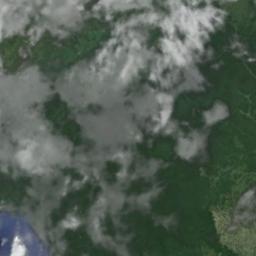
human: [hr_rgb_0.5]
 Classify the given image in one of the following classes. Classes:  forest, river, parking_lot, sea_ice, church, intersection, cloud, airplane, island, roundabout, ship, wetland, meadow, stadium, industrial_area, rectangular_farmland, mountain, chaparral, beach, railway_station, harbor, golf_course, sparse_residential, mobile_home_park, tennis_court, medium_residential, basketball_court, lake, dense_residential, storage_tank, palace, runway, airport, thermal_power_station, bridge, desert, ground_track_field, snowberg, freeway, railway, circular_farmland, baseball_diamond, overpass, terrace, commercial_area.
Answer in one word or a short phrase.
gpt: cloud